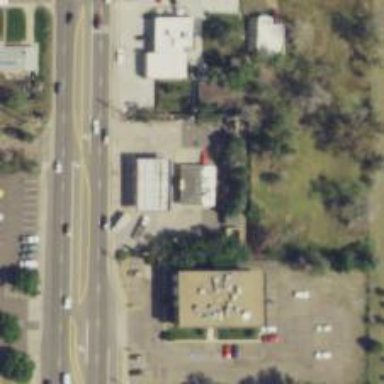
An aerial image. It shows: Convenience shop.